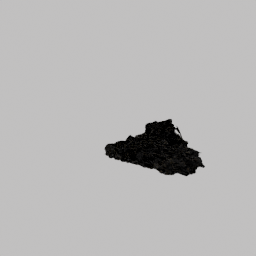
Label: nature